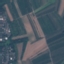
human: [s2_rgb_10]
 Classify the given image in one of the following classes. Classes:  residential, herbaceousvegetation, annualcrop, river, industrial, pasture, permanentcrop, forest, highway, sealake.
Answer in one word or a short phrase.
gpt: PermanentCrop